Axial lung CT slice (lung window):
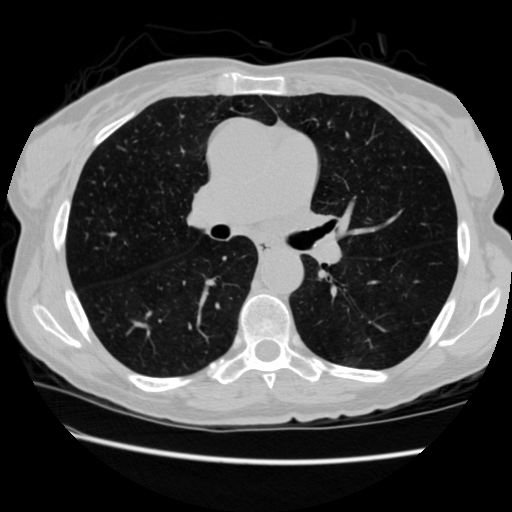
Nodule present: no